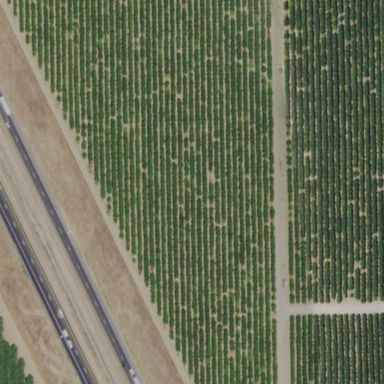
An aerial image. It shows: Orange orchard with rows of vibrant orange trees.